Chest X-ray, PA view. Patient: 35 years old, sex M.
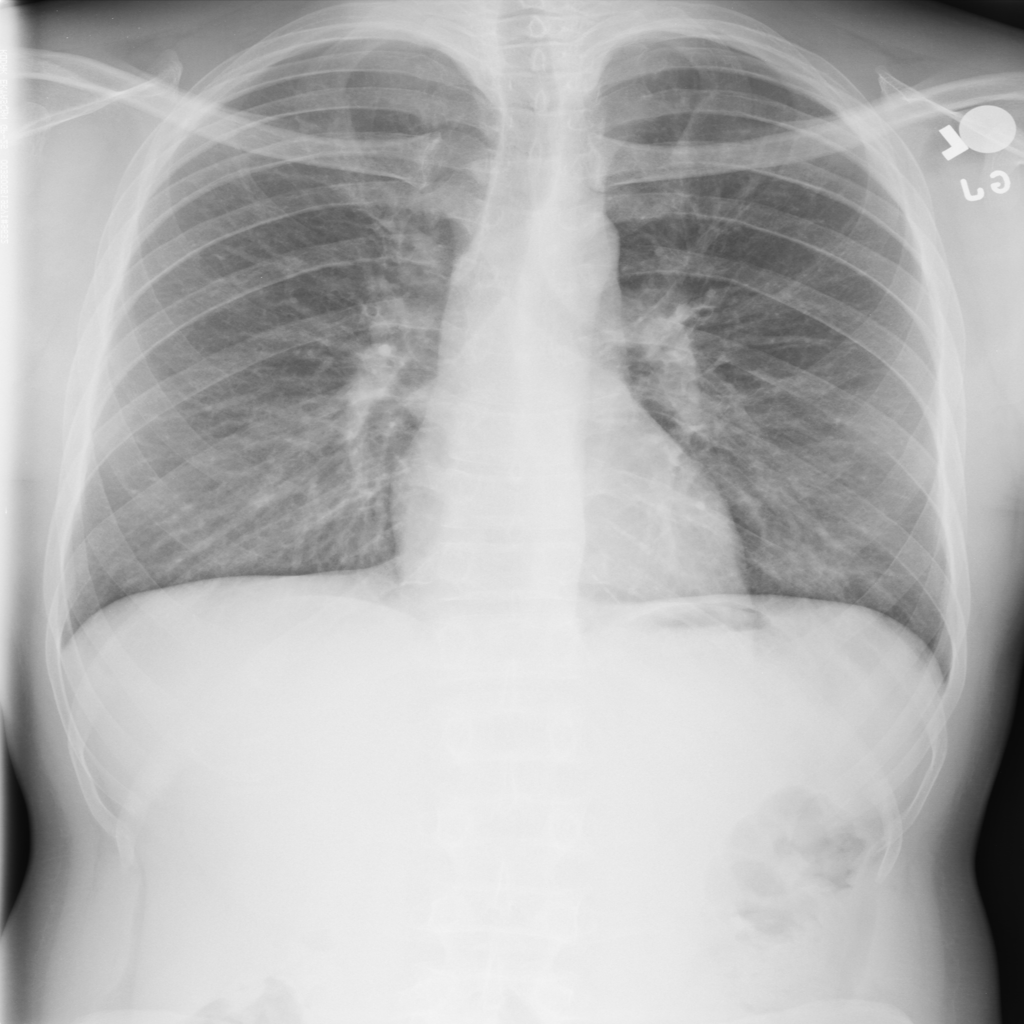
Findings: Infiltration